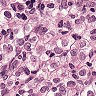
Metastatic tissue present: yes